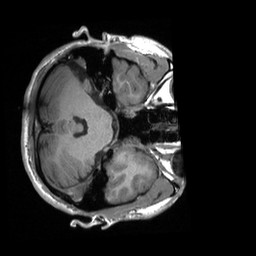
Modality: T1w
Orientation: axial
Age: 39
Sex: male
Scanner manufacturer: siemens
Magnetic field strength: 3 T
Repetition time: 1.9 s
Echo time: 0.00226 s